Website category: phone
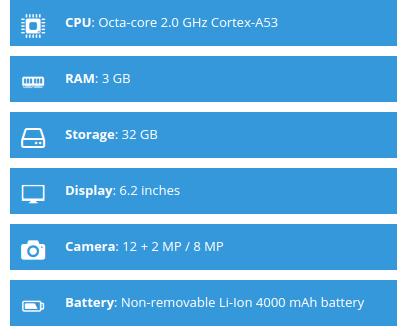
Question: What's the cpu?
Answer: Octa-core 2.0 GHz Cortex-A53

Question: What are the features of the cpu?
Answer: Octa-core 2.0 GHz Cortex-A53

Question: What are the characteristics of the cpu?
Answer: Octa-core 2.0 GHz Cortex-A53

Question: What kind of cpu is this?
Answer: Octa-core 2.0 GHz Cortex-A53

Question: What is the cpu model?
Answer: Octa-core 2.0 GHz Cortex-A53

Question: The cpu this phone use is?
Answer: Octa-core 2.0 GHz Cortex-A53

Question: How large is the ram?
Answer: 3 GB

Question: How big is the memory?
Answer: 3 GB

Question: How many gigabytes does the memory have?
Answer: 3 GB

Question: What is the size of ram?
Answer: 3 GB

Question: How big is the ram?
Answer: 3 GB

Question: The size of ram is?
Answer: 3 GB

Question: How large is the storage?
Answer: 32 GB

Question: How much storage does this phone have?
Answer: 32 GB

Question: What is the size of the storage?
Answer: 32 GB

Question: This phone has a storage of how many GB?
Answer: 32 GB

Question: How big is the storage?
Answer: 32 GB

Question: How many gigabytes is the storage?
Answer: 32 GB

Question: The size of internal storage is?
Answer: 32 GB

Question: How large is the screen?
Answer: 6.2 inches

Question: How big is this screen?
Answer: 6.2 inches

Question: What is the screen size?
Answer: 6.2 inches

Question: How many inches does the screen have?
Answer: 6.2 inches

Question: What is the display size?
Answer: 6.2 inches

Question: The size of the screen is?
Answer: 6.2 inches

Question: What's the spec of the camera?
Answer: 12 + 2 MP / 8 MP

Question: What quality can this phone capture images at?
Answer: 12 + 2 MP / 8 MP

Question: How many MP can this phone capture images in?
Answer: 12 + 2 MP / 8 MP

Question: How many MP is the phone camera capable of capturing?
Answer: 12 + 2 MP / 8 MP

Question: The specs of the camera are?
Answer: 12 + 2 MP / 8 MP

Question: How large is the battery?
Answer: Non-removable Li-Ion 4000 mAh battery

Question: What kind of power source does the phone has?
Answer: Non-removable Li-Ion 4000 mAh battery

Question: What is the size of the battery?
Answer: Non-removable Li-Ion 4000 mAh battery

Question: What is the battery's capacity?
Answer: Non-removable Li-Ion 4000 mAh battery

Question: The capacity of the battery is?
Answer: Non-removable Li-Ion 4000 mAh battery